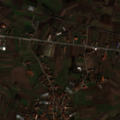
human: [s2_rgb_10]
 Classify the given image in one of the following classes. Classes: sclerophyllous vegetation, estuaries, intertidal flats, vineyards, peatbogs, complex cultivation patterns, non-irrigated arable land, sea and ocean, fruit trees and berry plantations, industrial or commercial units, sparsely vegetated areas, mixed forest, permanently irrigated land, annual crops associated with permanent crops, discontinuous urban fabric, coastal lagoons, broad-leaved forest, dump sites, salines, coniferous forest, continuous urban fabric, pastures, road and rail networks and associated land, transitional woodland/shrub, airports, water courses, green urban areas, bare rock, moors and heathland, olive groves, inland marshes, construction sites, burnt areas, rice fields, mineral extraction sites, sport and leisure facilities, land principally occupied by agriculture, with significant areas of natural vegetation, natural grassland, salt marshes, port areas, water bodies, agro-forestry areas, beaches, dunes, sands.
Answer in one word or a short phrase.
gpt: discontinuous urban fabric, non-irrigated arable land, complex cultivation patterns, land principally occupied by agriculture, with significant areas of natural vegetation, transitional woodland/shrub